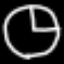
Label: clock